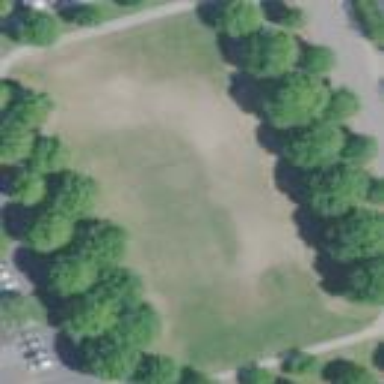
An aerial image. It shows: Recreation ground.